Question: When I run this in python:
'''
print "in\example.exe"
'''
it prints

I think this is because the "" is being picked up as a regular expression.
Any help is appreciated!
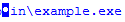
Answer: escape the backslashes with backlashes
'''
print "\bin\example.exe"
'''